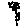
Label: flower